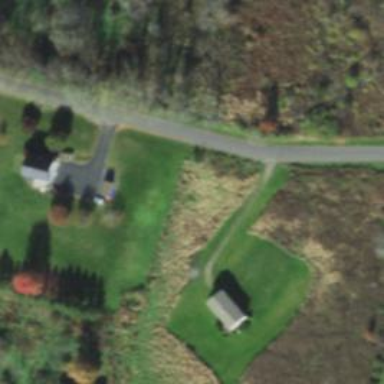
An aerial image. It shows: Driveway.